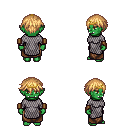
a pixel art fantasy rpg character, female body template, orc, green skin, chain mail, robe skirt, light blonde short bangs hairstyle, gold tiara, leather bracers, four views (front, back, left, right), 2x2 character sprite sheet, small pixel art, hard edges, no anti-aliasing